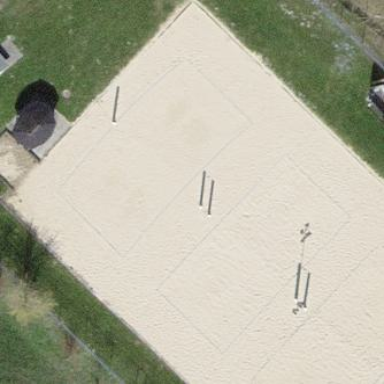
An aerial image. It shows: Sandy dirt pitch for playing beach volleyball.